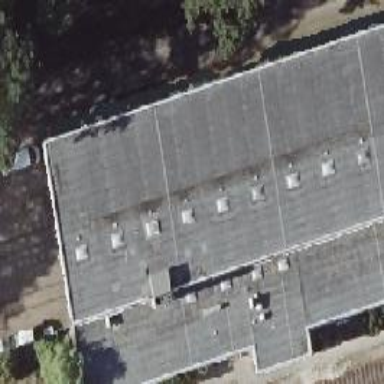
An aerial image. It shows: Office building with flat roof.